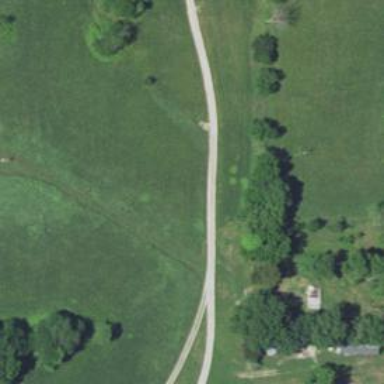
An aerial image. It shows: Driveway.